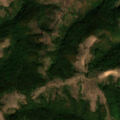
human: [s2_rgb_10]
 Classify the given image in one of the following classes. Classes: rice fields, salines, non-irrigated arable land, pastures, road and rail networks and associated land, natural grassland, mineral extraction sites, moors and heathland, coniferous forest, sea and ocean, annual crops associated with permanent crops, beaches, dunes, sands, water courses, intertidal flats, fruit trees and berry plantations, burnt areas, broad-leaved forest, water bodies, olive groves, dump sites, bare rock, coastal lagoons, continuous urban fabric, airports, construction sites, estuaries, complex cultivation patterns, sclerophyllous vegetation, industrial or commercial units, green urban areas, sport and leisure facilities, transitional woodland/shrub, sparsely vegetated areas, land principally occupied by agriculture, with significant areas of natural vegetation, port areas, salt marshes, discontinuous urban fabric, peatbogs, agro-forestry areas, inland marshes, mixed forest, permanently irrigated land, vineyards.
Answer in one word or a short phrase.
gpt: complex cultivation patterns, land principally occupied by agriculture, with significant areas of natural vegetation, broad-leaved forest